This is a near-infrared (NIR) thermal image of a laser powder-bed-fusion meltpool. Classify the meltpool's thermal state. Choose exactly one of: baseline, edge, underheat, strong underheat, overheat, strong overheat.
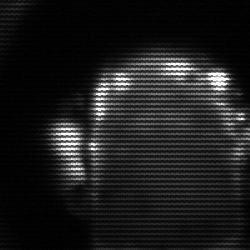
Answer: baseline